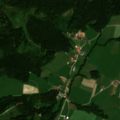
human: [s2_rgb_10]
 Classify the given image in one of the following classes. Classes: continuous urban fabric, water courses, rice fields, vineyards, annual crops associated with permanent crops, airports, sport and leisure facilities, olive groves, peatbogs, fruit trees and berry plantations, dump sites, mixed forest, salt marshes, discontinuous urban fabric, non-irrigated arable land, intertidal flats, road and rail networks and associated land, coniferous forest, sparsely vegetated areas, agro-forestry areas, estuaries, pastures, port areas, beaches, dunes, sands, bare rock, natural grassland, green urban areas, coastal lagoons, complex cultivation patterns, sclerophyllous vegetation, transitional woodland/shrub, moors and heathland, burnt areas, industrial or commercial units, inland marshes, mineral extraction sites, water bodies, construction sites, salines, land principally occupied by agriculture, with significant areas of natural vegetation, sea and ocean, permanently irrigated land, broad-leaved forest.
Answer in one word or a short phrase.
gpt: pastures, coniferous forest, mixed forest